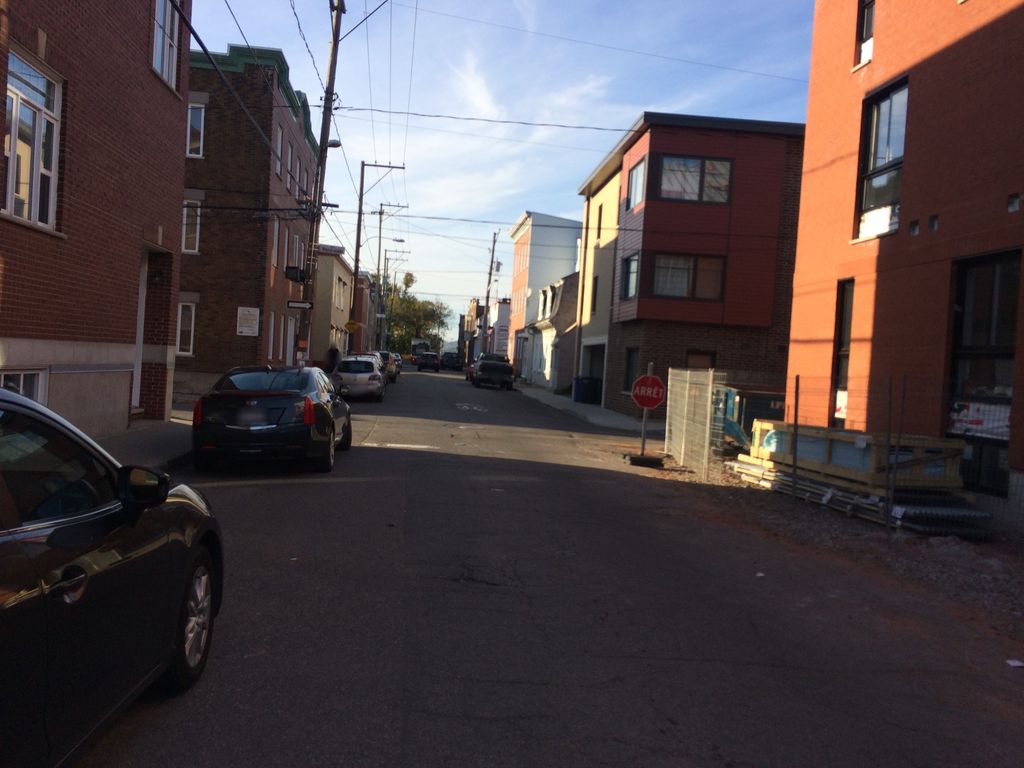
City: quebec_city